Question: I'm trying to make in chat app after I click on every user to open the message activity for every user but i'm using androidx and the Toolbar cannot be cast to android.widget.Toolbar.I want to show me only a text with the username.I take the id "username1" from my cardview.I use the username1 in another xml for a class where all my users appear.Here is my database:

The message activity:
'''
public class MessageActivity extends AppCompatActivity {
TextView username;
FirebaseUser fuser;
DatabaseReference reference;
Intent intent;
@Override
protected void onCreate (Bundle savedInstanceState) {
super.onCreate ( savedInstanceState );
setContentView ( R.layout.activity_message );
TabLayout appBarLayout=findViewById ( R.id.tab_2);
username=findViewById ( R.id.username1 );
intent=getIntent ();
String userid=intent.getStringExtra ( "userid" );
fuser= FirebaseAuth.getInstance ().getCurrentUser ();
reference= FirebaseDatabase.getInstance ().getReference ("users").child ( "FIRST NAME");
reference.addValueEventListener ( new ValueEventListener () {
@Override
public void onDataChange (@NonNull DataSnapshot dataSnapshot) {
User user=dataSnapshot.getValue (User.class);
username.setText ( user.getFirstName () );
}
@Override
public void onCancelled (@NonNull DatabaseError databaseError) {
}
} );
}
}
'''
The xml for message activity
'''
<LinearLayout xmlns:android="http://schemas.android.com/apk/res/android"
xmlns:app="http://schemas.android.com/apk/res-auto"
xmlns:tools="http://schemas.android.com/tools"
android:layout_width="match_parent"
android:layout_height="match_parent"
tools:context=".MessageActivity">
<com.google.android.material.appbar.AppBarLayout
android:layout_width="match_parent"
android:layout_height="wrap_content"
android:background="#00FFFFFF">
<com.google.android.material.tabs.TabLayout
android:id="@+id/tab_2"
android:layout_width="match_parent"
android:layout_height="wrap_content"
android:background="#4CAF50" />
<androidx.viewpager.widget.ViewPager
android:id="@+id/view_pager2"
android:layout_width="match_parent"
android:layout_height="wrap_content"
/>
</com.google.android.material.appbar.AppBarLayout>
</LinearLayout>
'''
What shows me in debugger:
'''
E/AndroidRuntime: FATAL EXCEPTION: main
Process: com.example.sportsbuddy, PID: 858
java.lang.NullPointerException: Attempt to invoke virtual method 'java.lang.String com.example.sportsbuddy.User.getFirstName()' on a null object reference
at com.example.sportsbuddy.MessageActivity$1.onDataChange(MessageActivity.java:47)
at com.google.firebase.database.core.ValueEventRegistration.fireEvent(com.google.firebase:firebase-database@@17.0.0:75)
at com.google.firebase.database.core.view.DataEvent.fire(com.google.firebase:firebase-database@@17.0.0:63)
at com.google.firebase.database.core.view.EventRaiser$1.run(com.google.firebase:firebase-database@@17.0.0:55)
at android.os.Handler.handleCallback(Handler.java:873)
at android.os.Handler.dispatchMessage(Handler.java:99)
at android.os.Looper.loop(Looper.java:214)
at android.app.ActivityThread.main(ActivityThread.java:6986)
at java.lang.reflect.Method.invoke(Native Method)
at com.android.internal.os.RuntimeInit$MethodAndArgsCaller.run(RuntimeInit.java:493)
at com.android.internal.os.ZygoteInit.main(ZygoteInit.java:1445)
'''
The user class:
'''
public class User {
public String mfirstName;
public String msecondname;
public String muid;
public String memail;
public User(){
}
public User (String firstName, String secondName, String uid, String email) {
this.mfirstName = firstName;
this.msecondname = secondName;
this.muid=uid;
this.memail=email;
}
public User (String firstName, String secondName) {
}
@PropertyName ( "FIRST NAME" )
public String getFirstName () {
return mfirstName;
}
@PropertyName ("SECOND NAME" )
public String getSecondName () {
return msecondname;
}
@PropertyName ( "Uid" )
public String getUid () {
return muid;
}
@PropertyName ( "E-MAIL" )
public String getEmail () {
return memail;
}
@PropertyName ( "FIRST NAME" )
public void setFirstName (String firstName) {
this.mfirstName = firstName;
}
@PropertyName ( "SECOND NAME" )
public void setSecondName (String secondName) {
this.msecondname = secondName;
}
@PropertyName ( "Uid" )
public void setUid (String uid) {
this.muid = uid;
}
@PropertyName ( "E-MAIL" )
public void setEmail (String email) {
this.memail = email;
}
}
'''
I expect to show me an empty activity for every user instead of app to crahs.
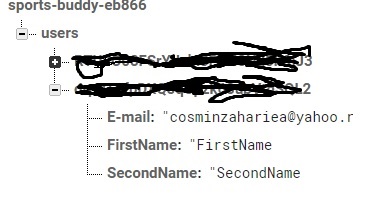
Answer: You're setting up 'reference' like this:
'''
reference= FirebaseDatabase.getInstance ().getReference ("users").child ( "FIRST NAME");
'''
So this points to '/users/FIRST NAME', which doesn't exist in your JSON. That means your 'dataSnapshot' will be empty.
My guess is that you want to refer to the node for the current user, which you do with:
'''
reference= FirebaseDatabase.getInstance ().getReference ("users").child (userid);
'''
Or
'''
reference= FirebaseDatabase.getInstance ().getReference ("users").child (fuser.getUid());
'''